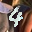
Label: 4